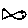
Label: fish